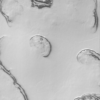
Label: not_dusty